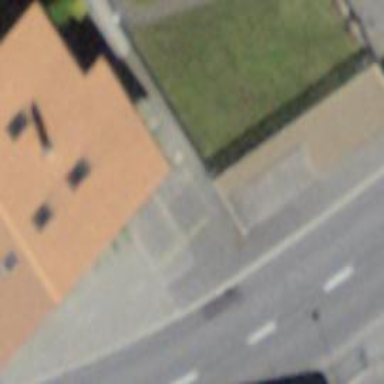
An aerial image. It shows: Group of garages.